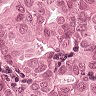
Metastatic tissue present: yes